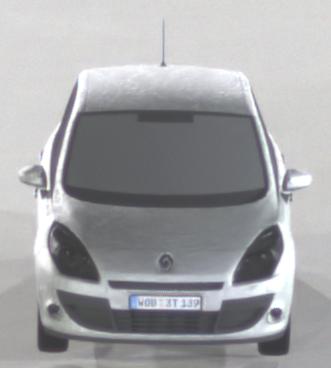
Make: Renault
Model: Scénic 1.6 16V 110
Detailed model: Scénic (III)
Model produced from: 2009/06
Model produced until: 2010/08
Doors: 5
Color: white
Road condition: dry road
Daytime: night
Contrast: high contrast